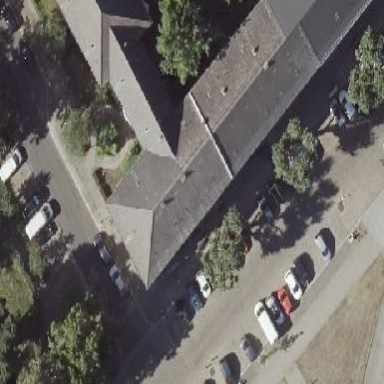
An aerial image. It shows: Residential building.